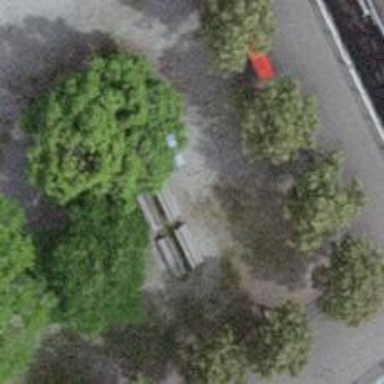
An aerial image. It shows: Bench for seating.